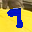
Label: 9